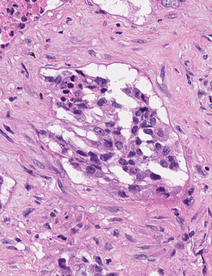
Tumor epithelial tissue: yes
Tumor-associated stroma tissue: yes
Normal tissue: no